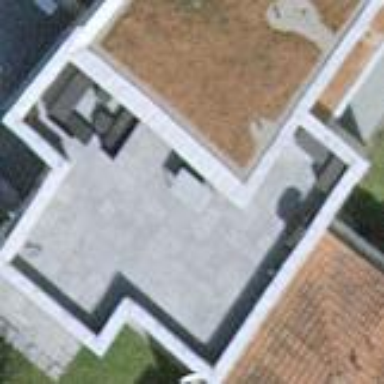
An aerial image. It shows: Terrace building.